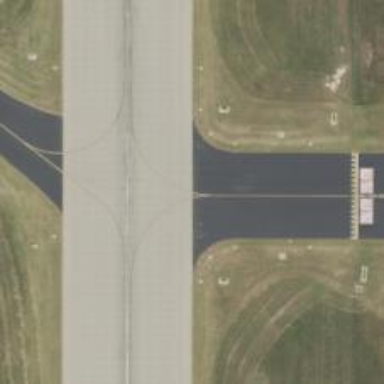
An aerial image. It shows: Image of taxiway at airport.